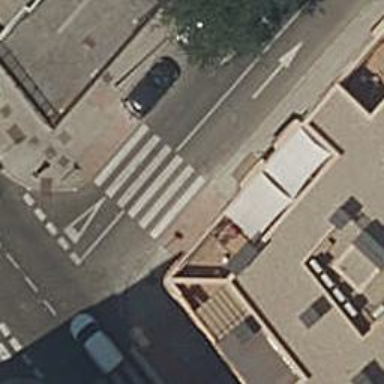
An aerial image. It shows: Uncontrolled zebra crossing on the road.